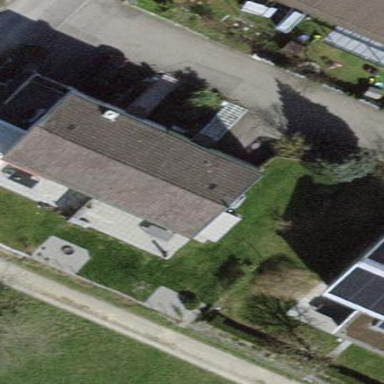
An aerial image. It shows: Building with tile roof.